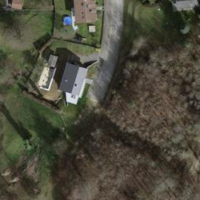
EUNIS habitat code: 23
Species observed at this site:
Lamium galeobdolon
Euphorbia lathyris